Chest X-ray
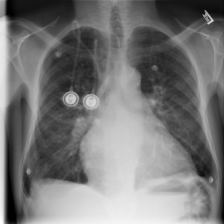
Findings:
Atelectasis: negative
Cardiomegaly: positive
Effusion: negative
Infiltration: positive
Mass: negative
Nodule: negative
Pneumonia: negative
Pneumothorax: negative
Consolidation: negative
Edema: negative
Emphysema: negative
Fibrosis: positive
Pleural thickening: negative
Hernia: negative